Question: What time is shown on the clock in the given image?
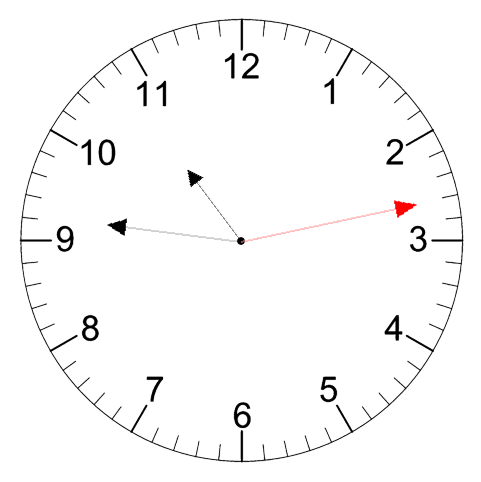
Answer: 10:46:13